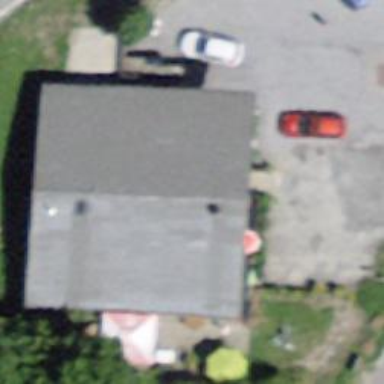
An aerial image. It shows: Restaurant.